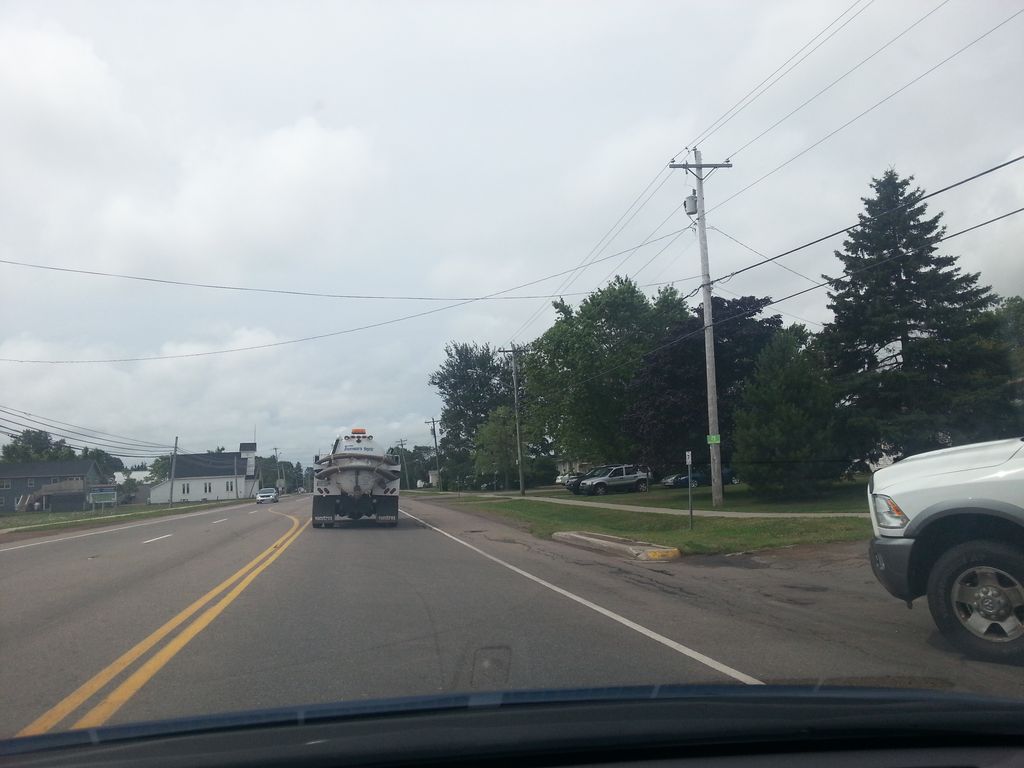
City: charlottetown